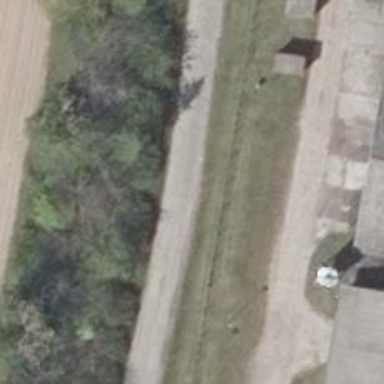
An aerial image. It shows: Track with grade3 tracktype. The surface is concrete in the lanes.